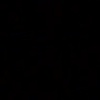
Label: space